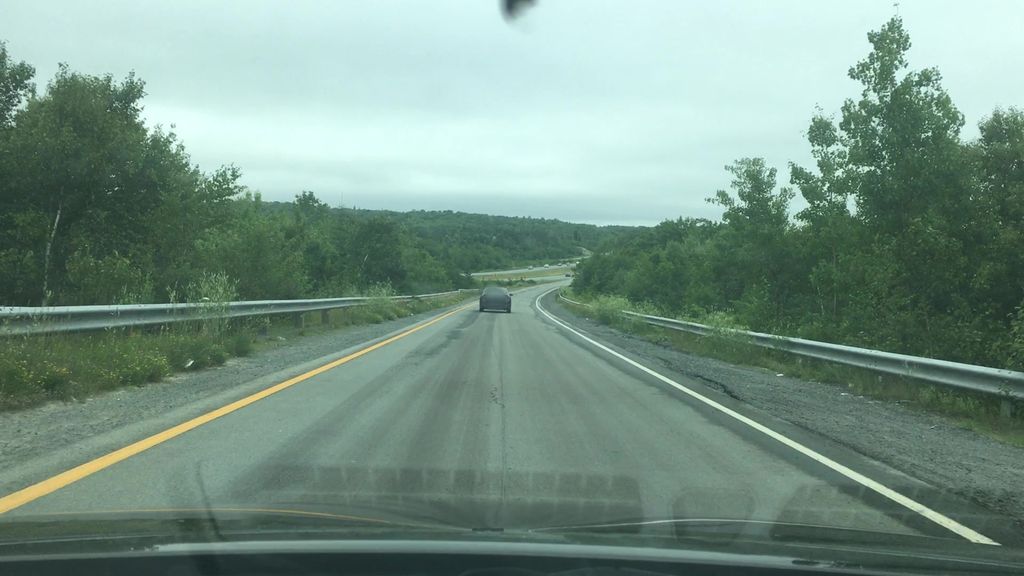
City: halifax